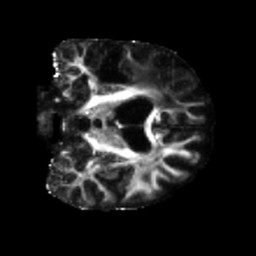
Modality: FA
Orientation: coronal
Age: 52
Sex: male
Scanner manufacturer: siemens
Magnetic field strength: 3 T
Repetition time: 5.47 s
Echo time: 0.0854 s